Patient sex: M
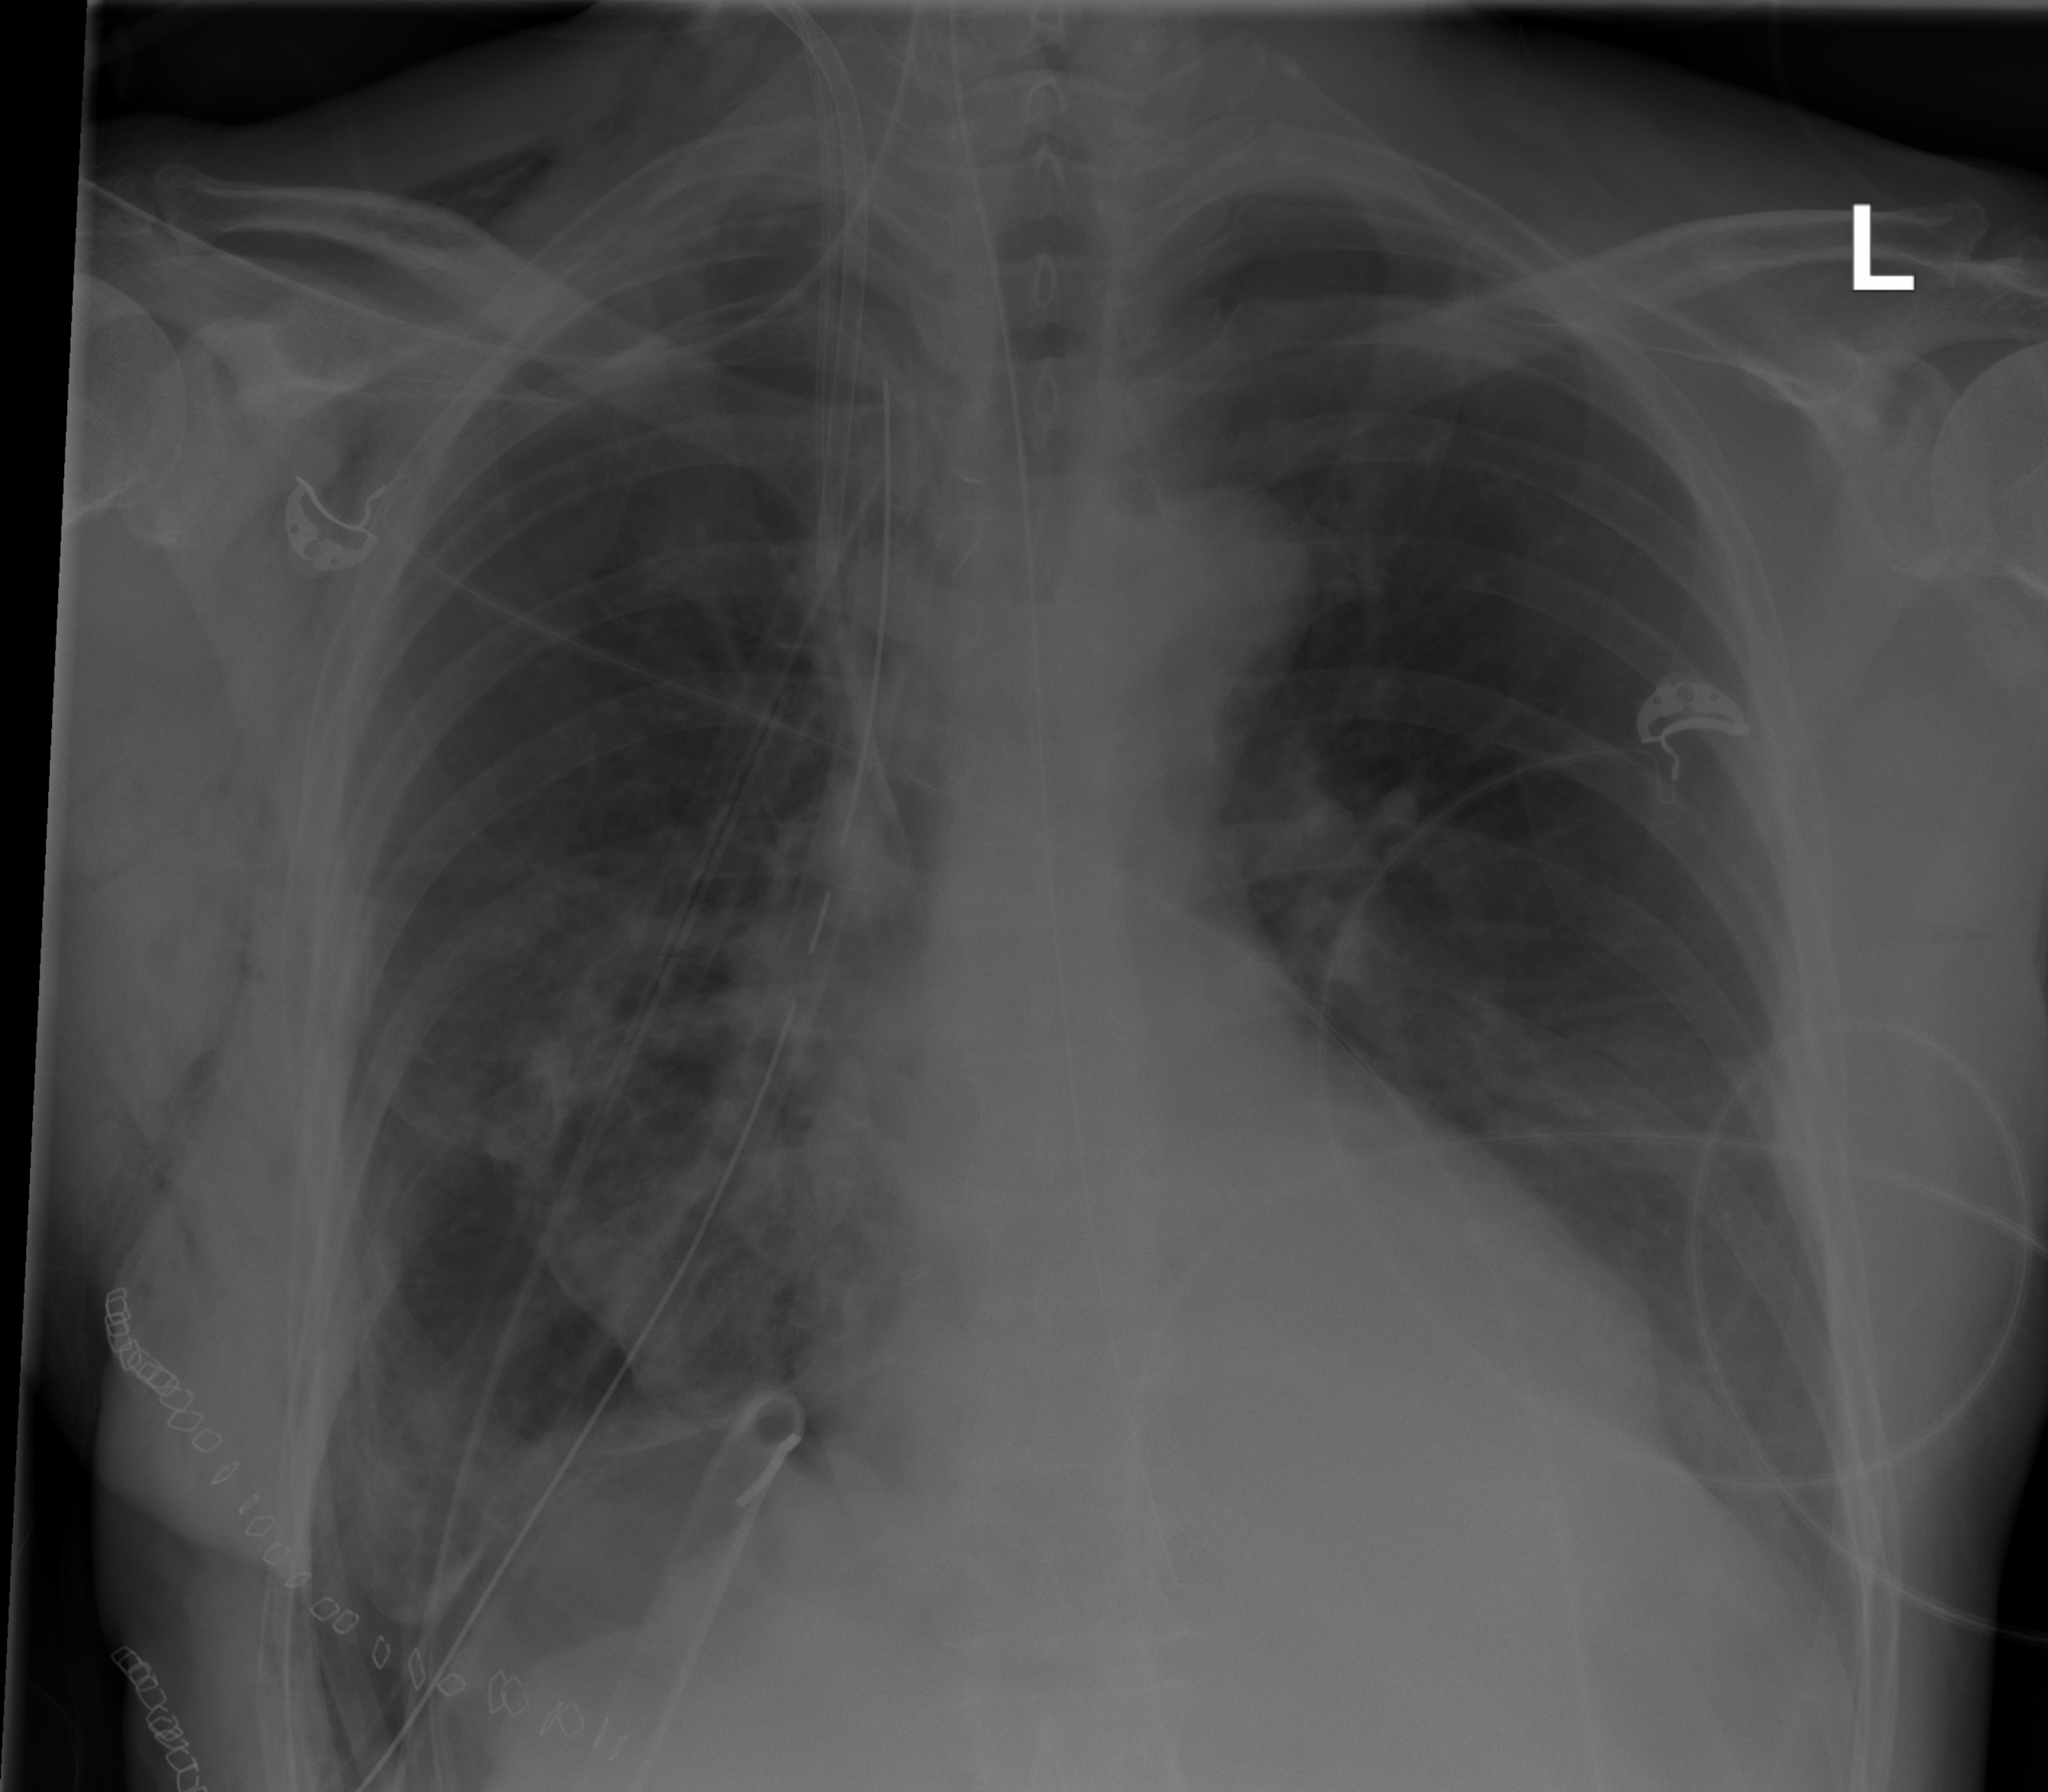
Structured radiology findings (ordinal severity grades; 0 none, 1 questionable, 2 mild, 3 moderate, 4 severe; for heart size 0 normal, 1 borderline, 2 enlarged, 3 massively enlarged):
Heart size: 0
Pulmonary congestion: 0
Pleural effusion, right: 2
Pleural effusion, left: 2
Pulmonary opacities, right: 0
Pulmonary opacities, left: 0
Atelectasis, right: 3
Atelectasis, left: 0